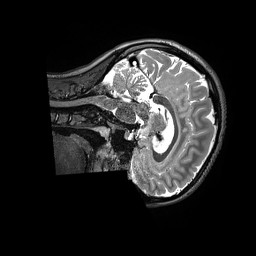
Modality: T2w
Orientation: sagittal
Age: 15
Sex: female
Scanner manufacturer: siemens
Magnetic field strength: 3 T
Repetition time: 3.2 s
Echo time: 0.564 s